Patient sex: M
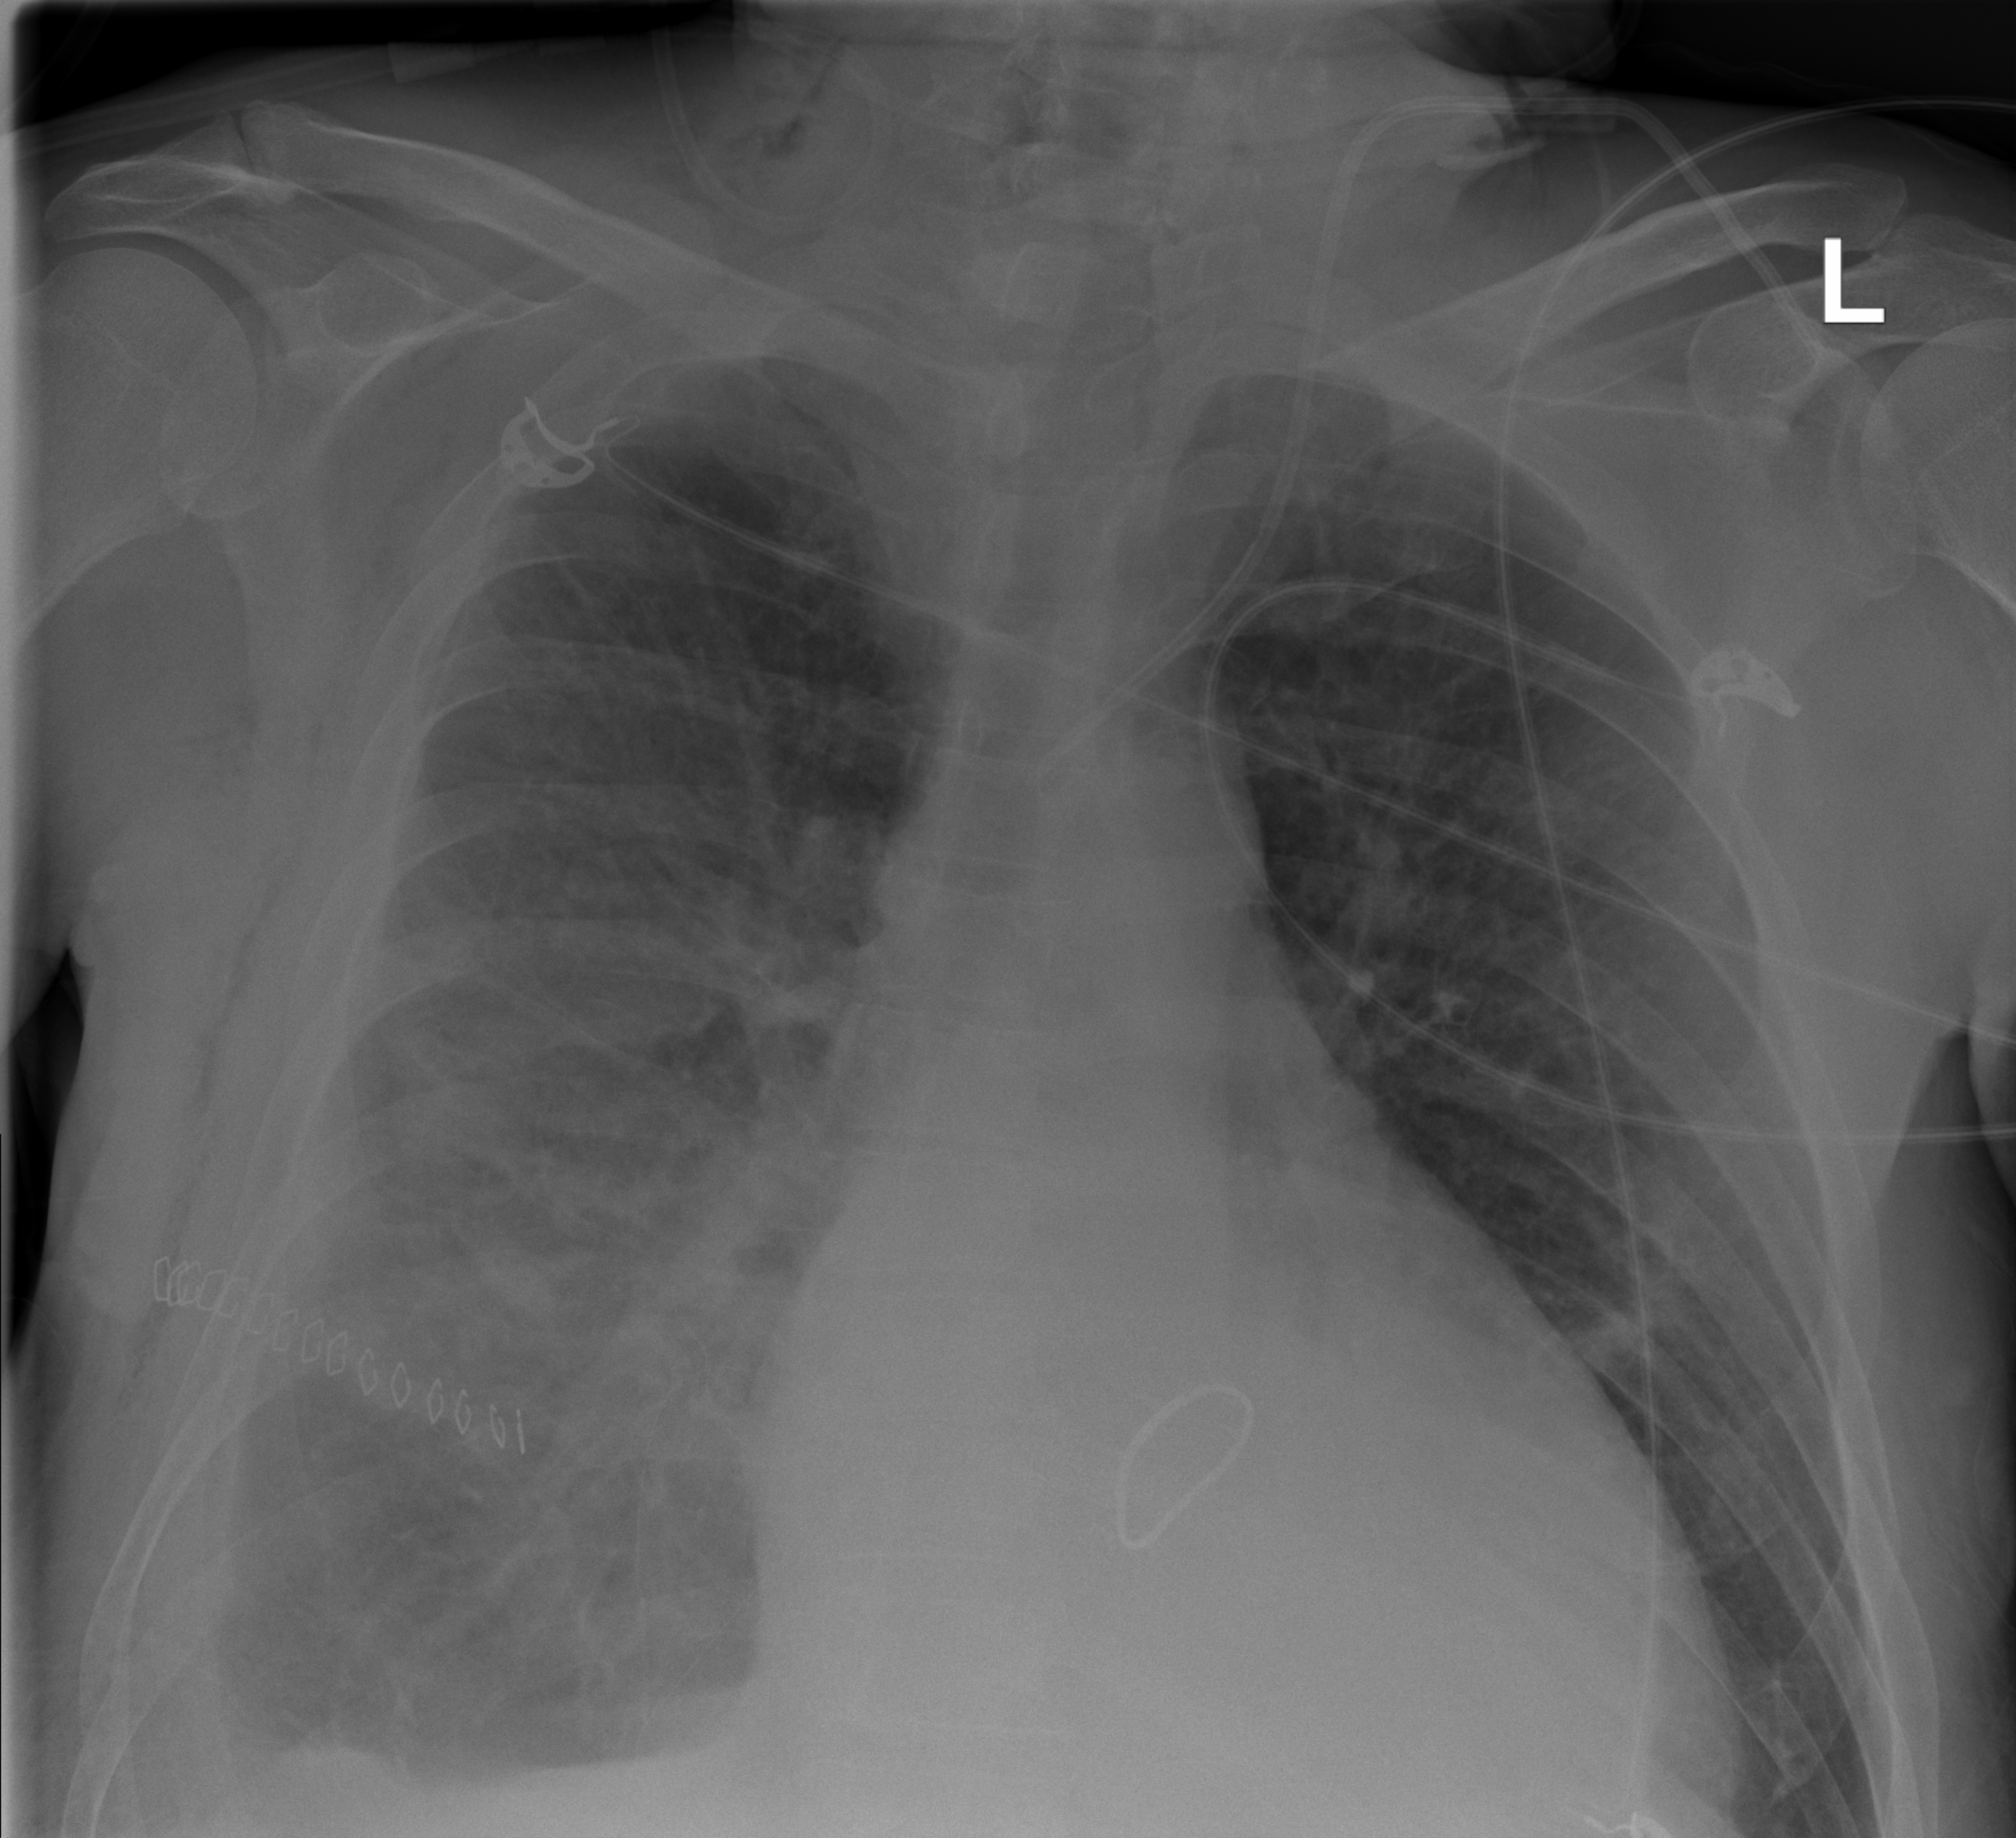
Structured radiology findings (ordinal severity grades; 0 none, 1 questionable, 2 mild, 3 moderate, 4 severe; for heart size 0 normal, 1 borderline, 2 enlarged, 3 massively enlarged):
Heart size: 2
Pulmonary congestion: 2
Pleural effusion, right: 3
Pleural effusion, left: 0
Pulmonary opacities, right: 2
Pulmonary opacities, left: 0
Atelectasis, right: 2
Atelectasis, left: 0